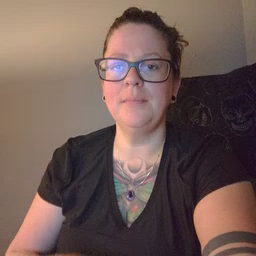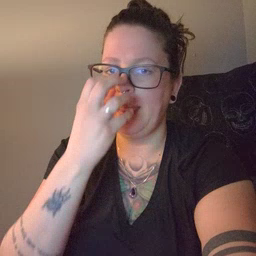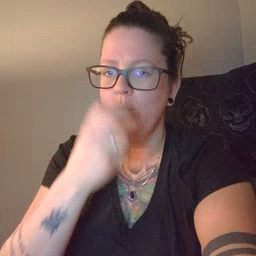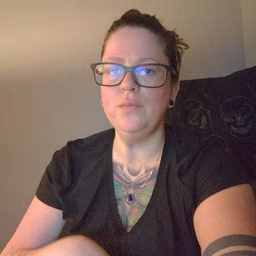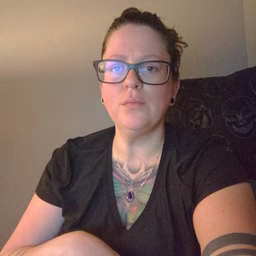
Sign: clown